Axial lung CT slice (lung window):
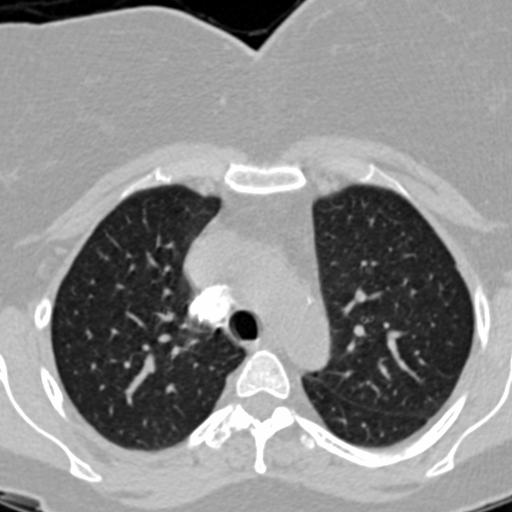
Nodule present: no